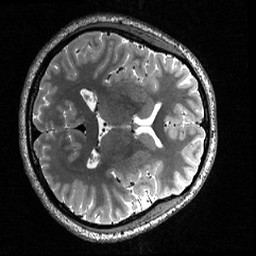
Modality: T2w
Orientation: axial
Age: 22
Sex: female
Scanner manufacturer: siemens
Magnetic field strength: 3 T
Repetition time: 3.2 s
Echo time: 0.56 s